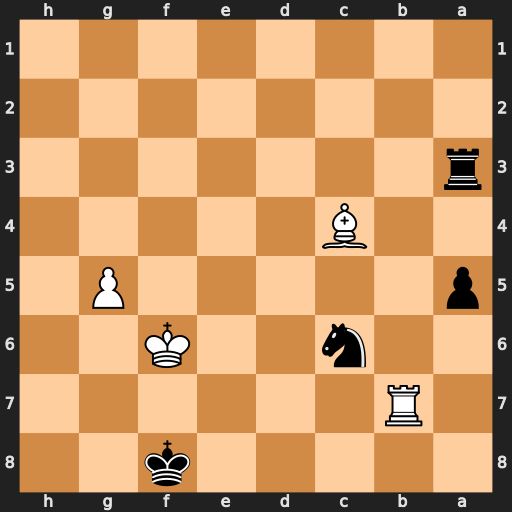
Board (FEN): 5k2/1R6/2n2K2/p5P1/2B5/r7/8/8
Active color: b
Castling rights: -
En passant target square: -
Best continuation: Rf3+ Ke6 Nd8+ Ke5 Nxb7